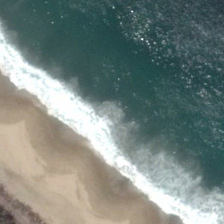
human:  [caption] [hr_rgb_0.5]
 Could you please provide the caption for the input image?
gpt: dark blue water surfs the wet beach .

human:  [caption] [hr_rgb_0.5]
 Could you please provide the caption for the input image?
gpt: there is a line of white sea spray between sea and beach .

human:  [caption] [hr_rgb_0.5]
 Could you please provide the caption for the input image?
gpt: white wave separate the beach and the blue green sea .

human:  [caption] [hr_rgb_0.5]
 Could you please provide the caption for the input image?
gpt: there is a line of white sea spray between sea and beach .

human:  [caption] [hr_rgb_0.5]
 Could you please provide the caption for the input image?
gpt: a line of white waves is between yellow beach and green ocean .